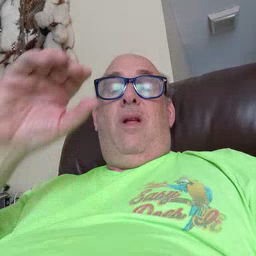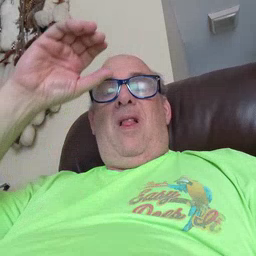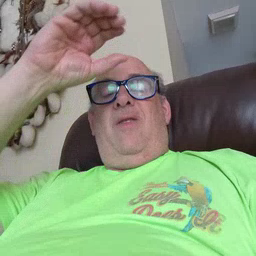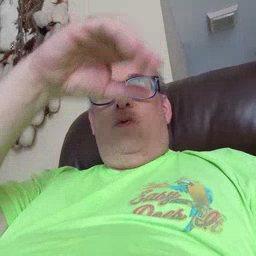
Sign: cloud